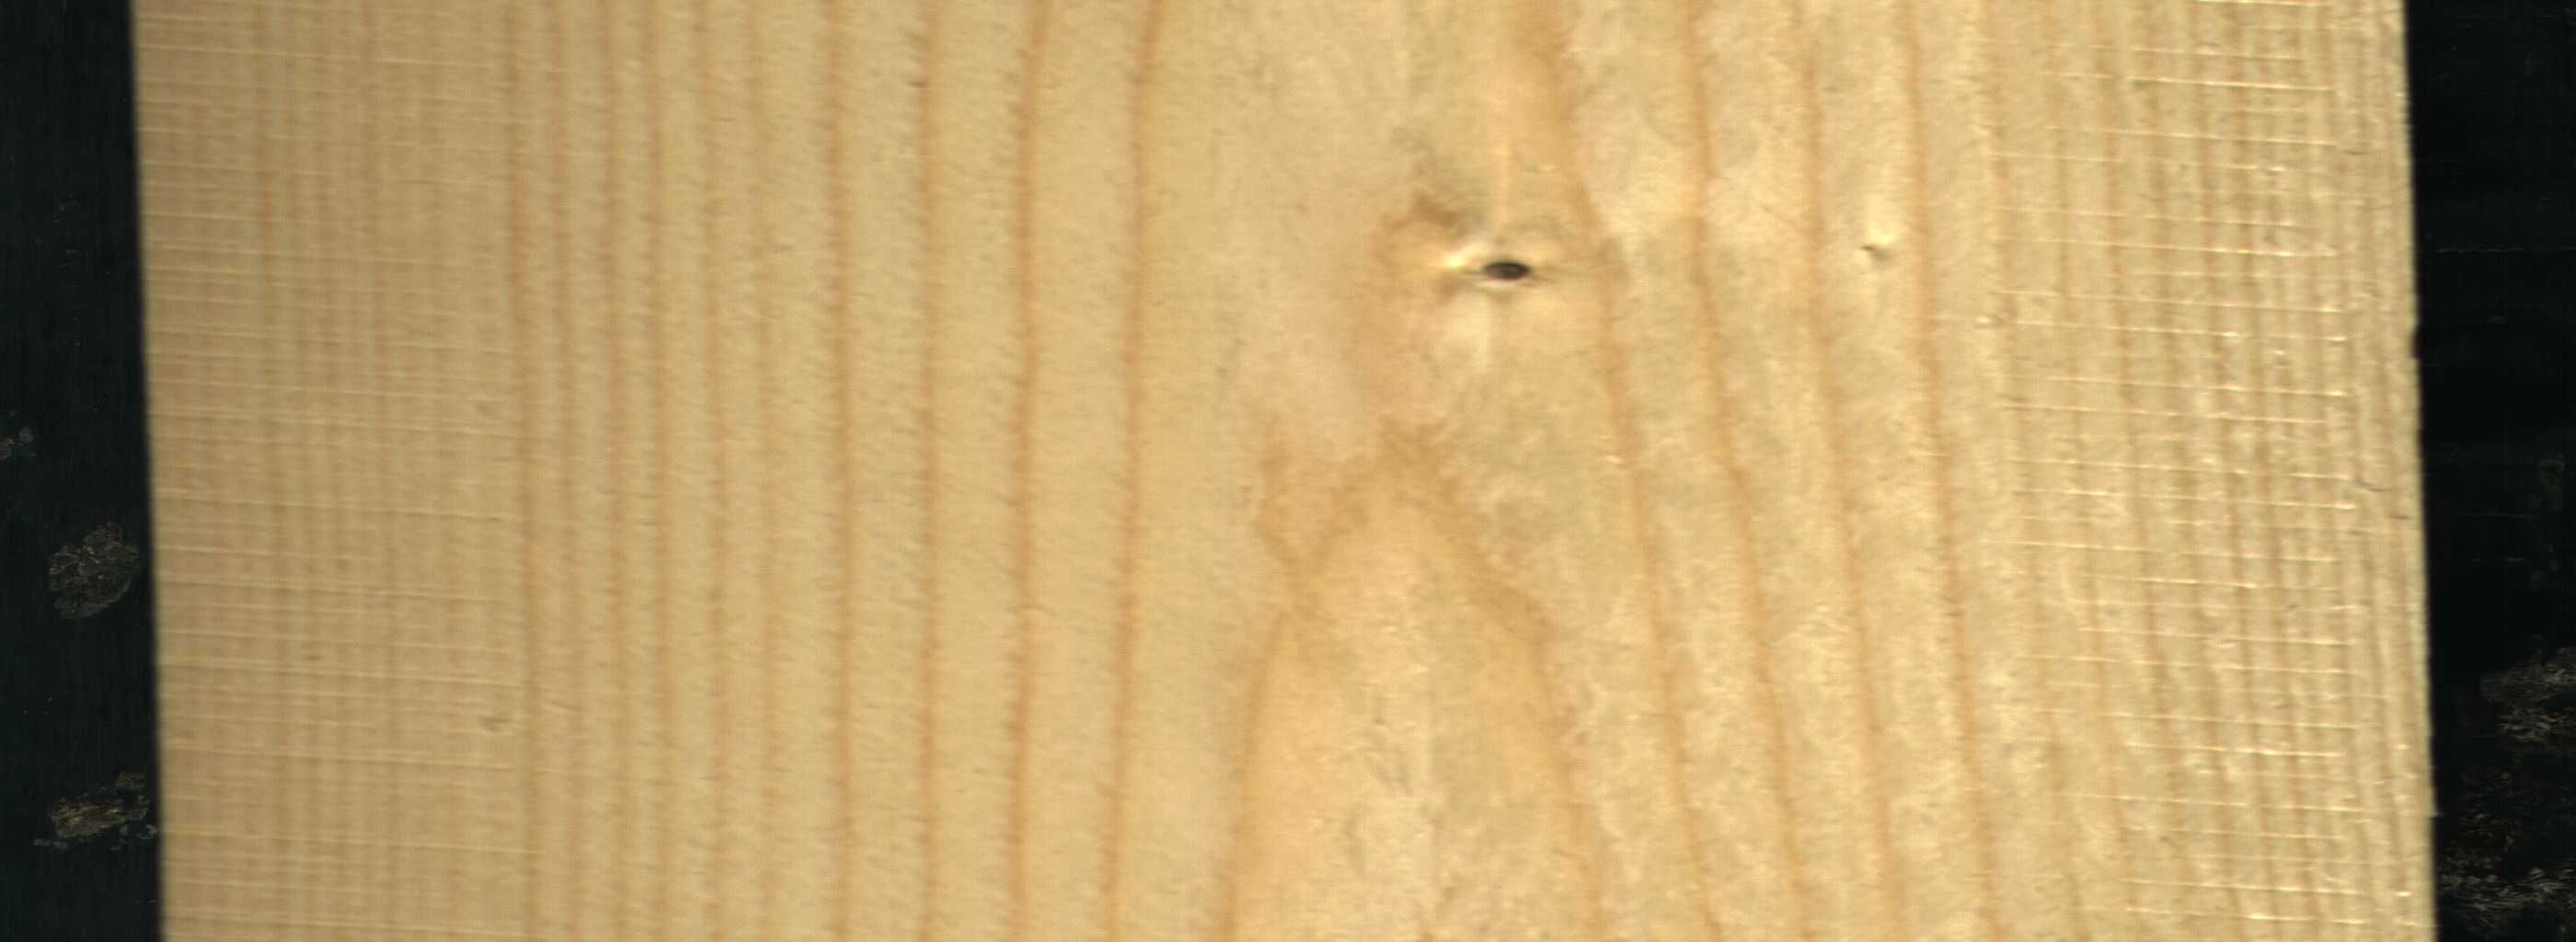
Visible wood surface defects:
Live_Knot